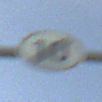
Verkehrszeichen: EndeGeschwindigkeit10
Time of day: MorningAfternoon
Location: Outdoor (Nature)
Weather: PartlyCloudy
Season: NotSpecified
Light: Natural